Question: I have a simple problem in WPF/C#.
I want to drag and drop some images into a layout and adjust their sizes according to the number of images (it can be more than 2!).

I have no problem with the Drag&Drop system. My problem is about the resizing elements/splitting the layout. I tried several things such as using 'ItemsControl' with a 'WrapPanel' but it is not working. I just see the image 1 in full size.
- - 'ItemsControl''WrapPanel'-
Here my XAML
'''
<ItemsControl x:Name="list" AllowDrop="True"
Drop="list_Drop" Background="Transparent" Grid.IsSharedSizeScope="True" ScrollViewer.HorizontalScrollBarVisibility="Disabled" ScrollViewer.VerticalScrollBarVisibility="Disabled" BorderBrush="{x:Null}">
<ItemsControl.ItemsPanel>
<ItemsPanelTemplate>
<WrapPanel ScrollViewer.VerticalScrollBarVisibility="Disabled" VerticalAlignment="Center" HorizontalAlignment="Center"/>
</ItemsPanelTemplate>
</ItemsControl.ItemsPanel>
</ItemsControl>
'''
And here my code-behind
'''
private void list_Drop(object sender, DragEventArgs e)
{
Thumbnail thumbnail = sender as Thumbnail;
Image addedImg = new Image();
addedImg.Source = (BitmapImage)e.Data.GetData(typeof(BitmapImage));
list.Items.Add(addedImg);
this.UpdateLayout();
}
'''
Thank you !
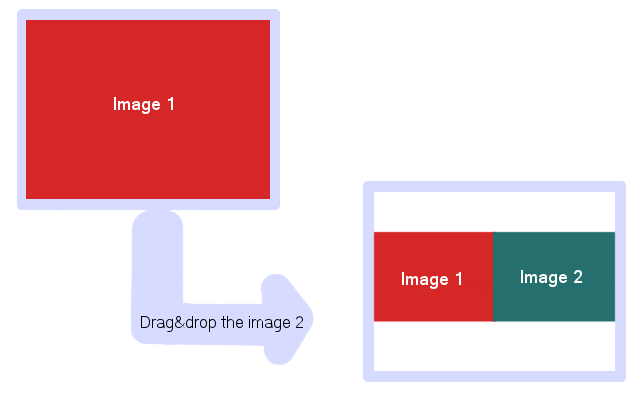
Answer: ItemsControl with the ItemsPanel set to UniformGrid.
'''
<ItemsControl ItemsSource="{Binding ImagesList}">
<ItemsControl.ItemsPanel>
<ItemsPanelTemplate>
<UniformGrid/>
</ItemsPanelTemplate>
<ItemsControl.ItemsPanel>
</ItemsControl>
'''